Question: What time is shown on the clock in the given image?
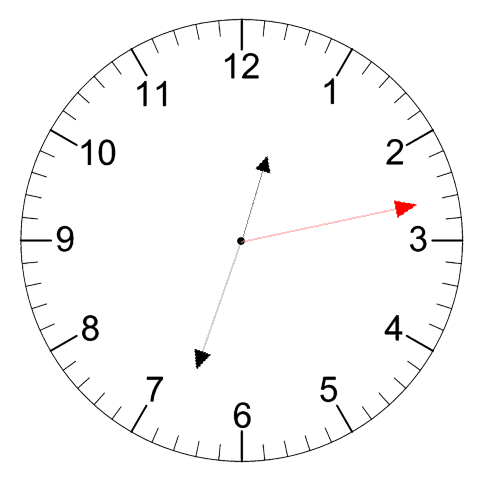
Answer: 12:33:13